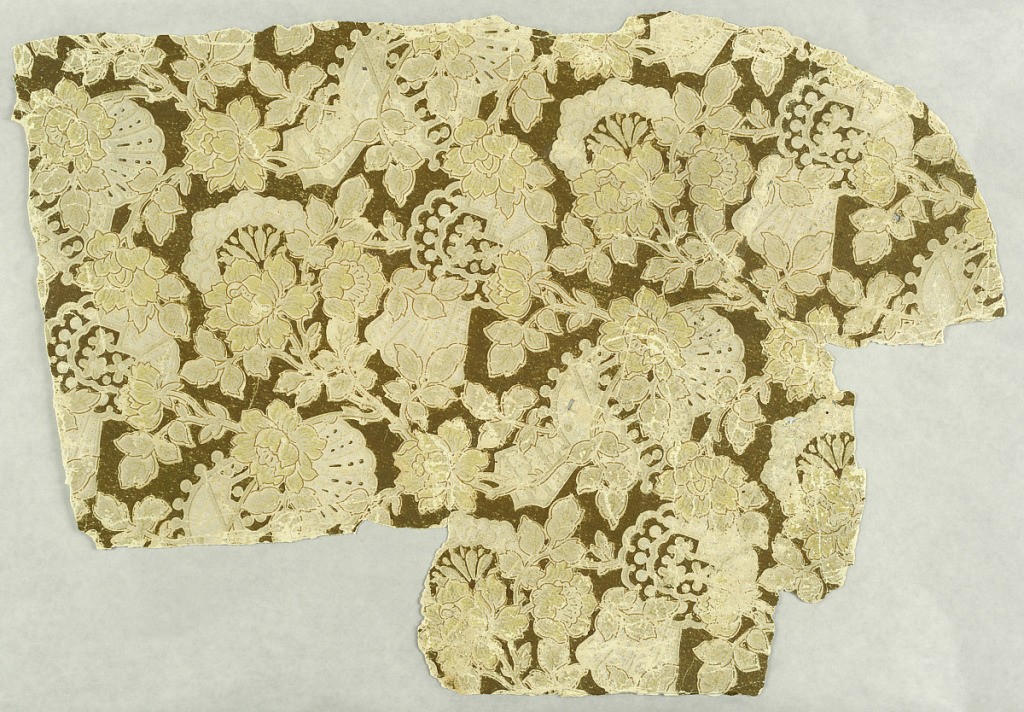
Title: Sidewall - fragment
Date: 1870–90
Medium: Machine-printed
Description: All-over floral pattern, with several varieties of flowers, printed in beige on dark brown ground.